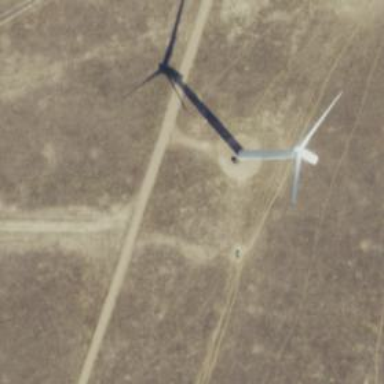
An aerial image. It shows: Wind turbine power generator.